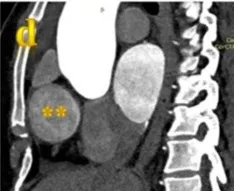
The CT scanner detected two giant aneurysmal sacs on the right coronary artery. Sagital plain view of CTA.
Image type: radiology (ct)